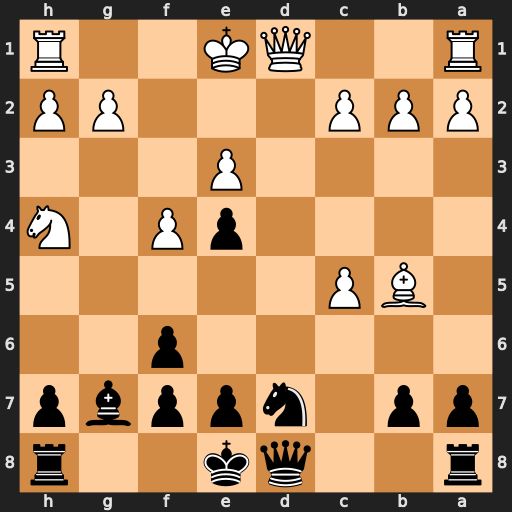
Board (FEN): r2qk2r/pp1nppbp/5p2/1BP5/4pP1N/4P3/PPP3PP/R2QK2R
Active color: b
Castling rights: KQkq
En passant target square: -
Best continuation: Qa5+ Qd2 Qxb5